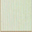
Piece: xx